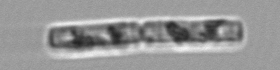
Label: Guinardia_delicatula